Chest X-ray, AP view. Patient: 65 years old, sex M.
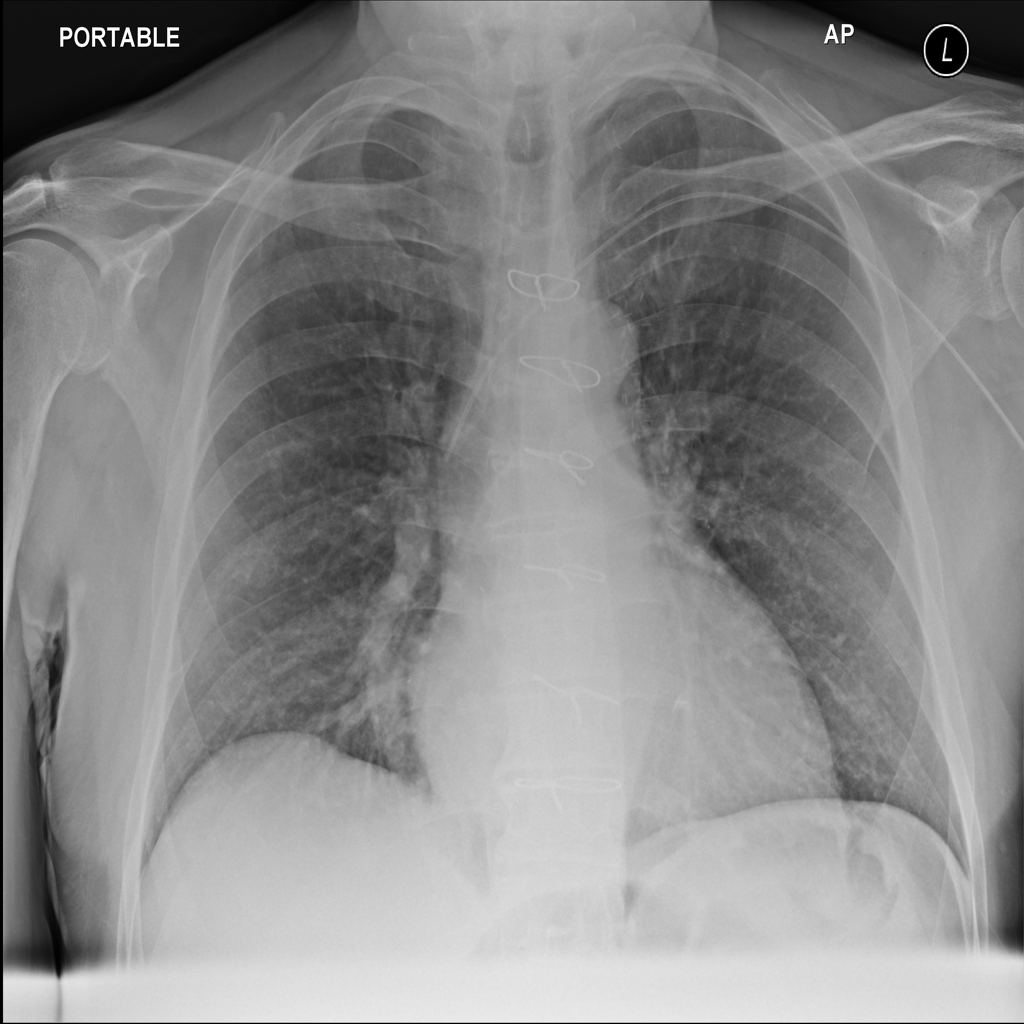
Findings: No Finding